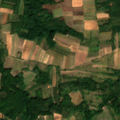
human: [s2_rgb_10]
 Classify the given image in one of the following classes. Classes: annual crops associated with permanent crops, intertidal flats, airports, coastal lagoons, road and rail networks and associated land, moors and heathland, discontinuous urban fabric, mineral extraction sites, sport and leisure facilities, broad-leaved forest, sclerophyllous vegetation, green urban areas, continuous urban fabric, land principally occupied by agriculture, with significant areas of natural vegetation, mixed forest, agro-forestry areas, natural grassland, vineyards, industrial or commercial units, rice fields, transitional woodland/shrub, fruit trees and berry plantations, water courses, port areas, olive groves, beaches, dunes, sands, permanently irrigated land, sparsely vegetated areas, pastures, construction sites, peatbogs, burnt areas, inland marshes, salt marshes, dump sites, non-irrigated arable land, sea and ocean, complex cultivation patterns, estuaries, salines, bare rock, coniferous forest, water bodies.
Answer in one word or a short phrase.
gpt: complex cultivation patterns, land principally occupied by agriculture, with significant areas of natural vegetation, broad-leaved forest